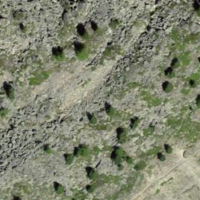
EUNIS habitat code: 48
Species observed at this site:
Juniperus communis